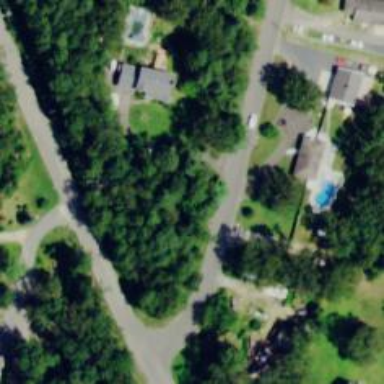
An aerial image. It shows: Driveway.